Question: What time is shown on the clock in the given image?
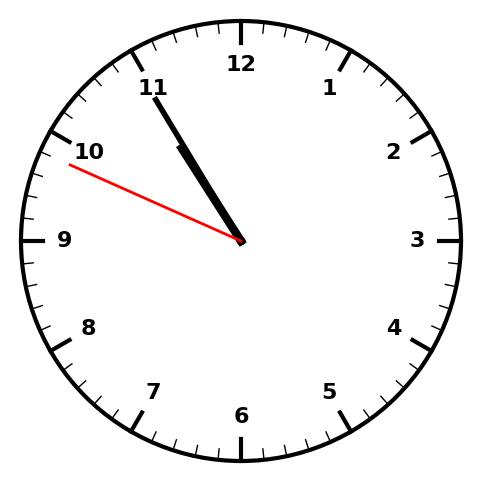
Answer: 10:54:49